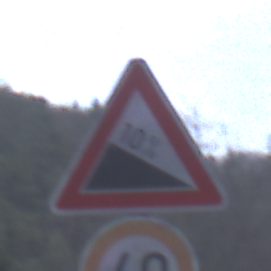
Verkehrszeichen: Gefaelle10
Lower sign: Geschwindigkeit40
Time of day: MorningAfternoon
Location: Outdoor (Nature)
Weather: Overcast
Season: Winter
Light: Natural